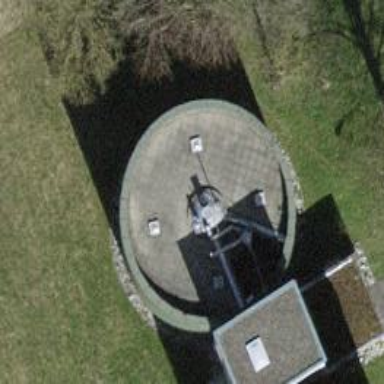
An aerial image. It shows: Storage tank with man-made structure.